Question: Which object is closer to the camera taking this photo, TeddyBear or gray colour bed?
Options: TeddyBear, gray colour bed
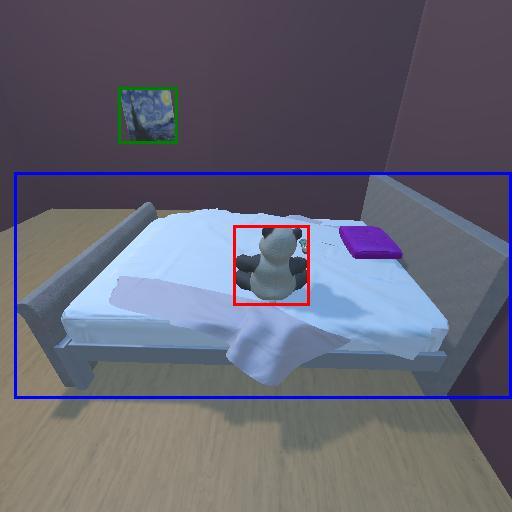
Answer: TeddyBear